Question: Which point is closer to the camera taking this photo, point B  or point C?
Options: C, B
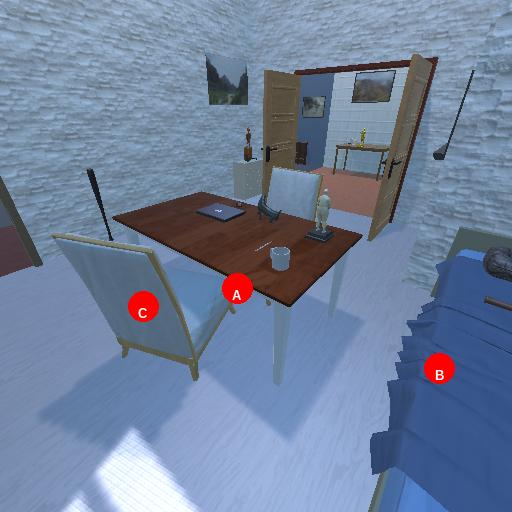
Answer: C